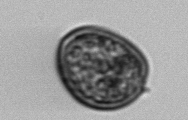
Label: Prorocentrum